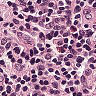
Metastatic tissue present: no